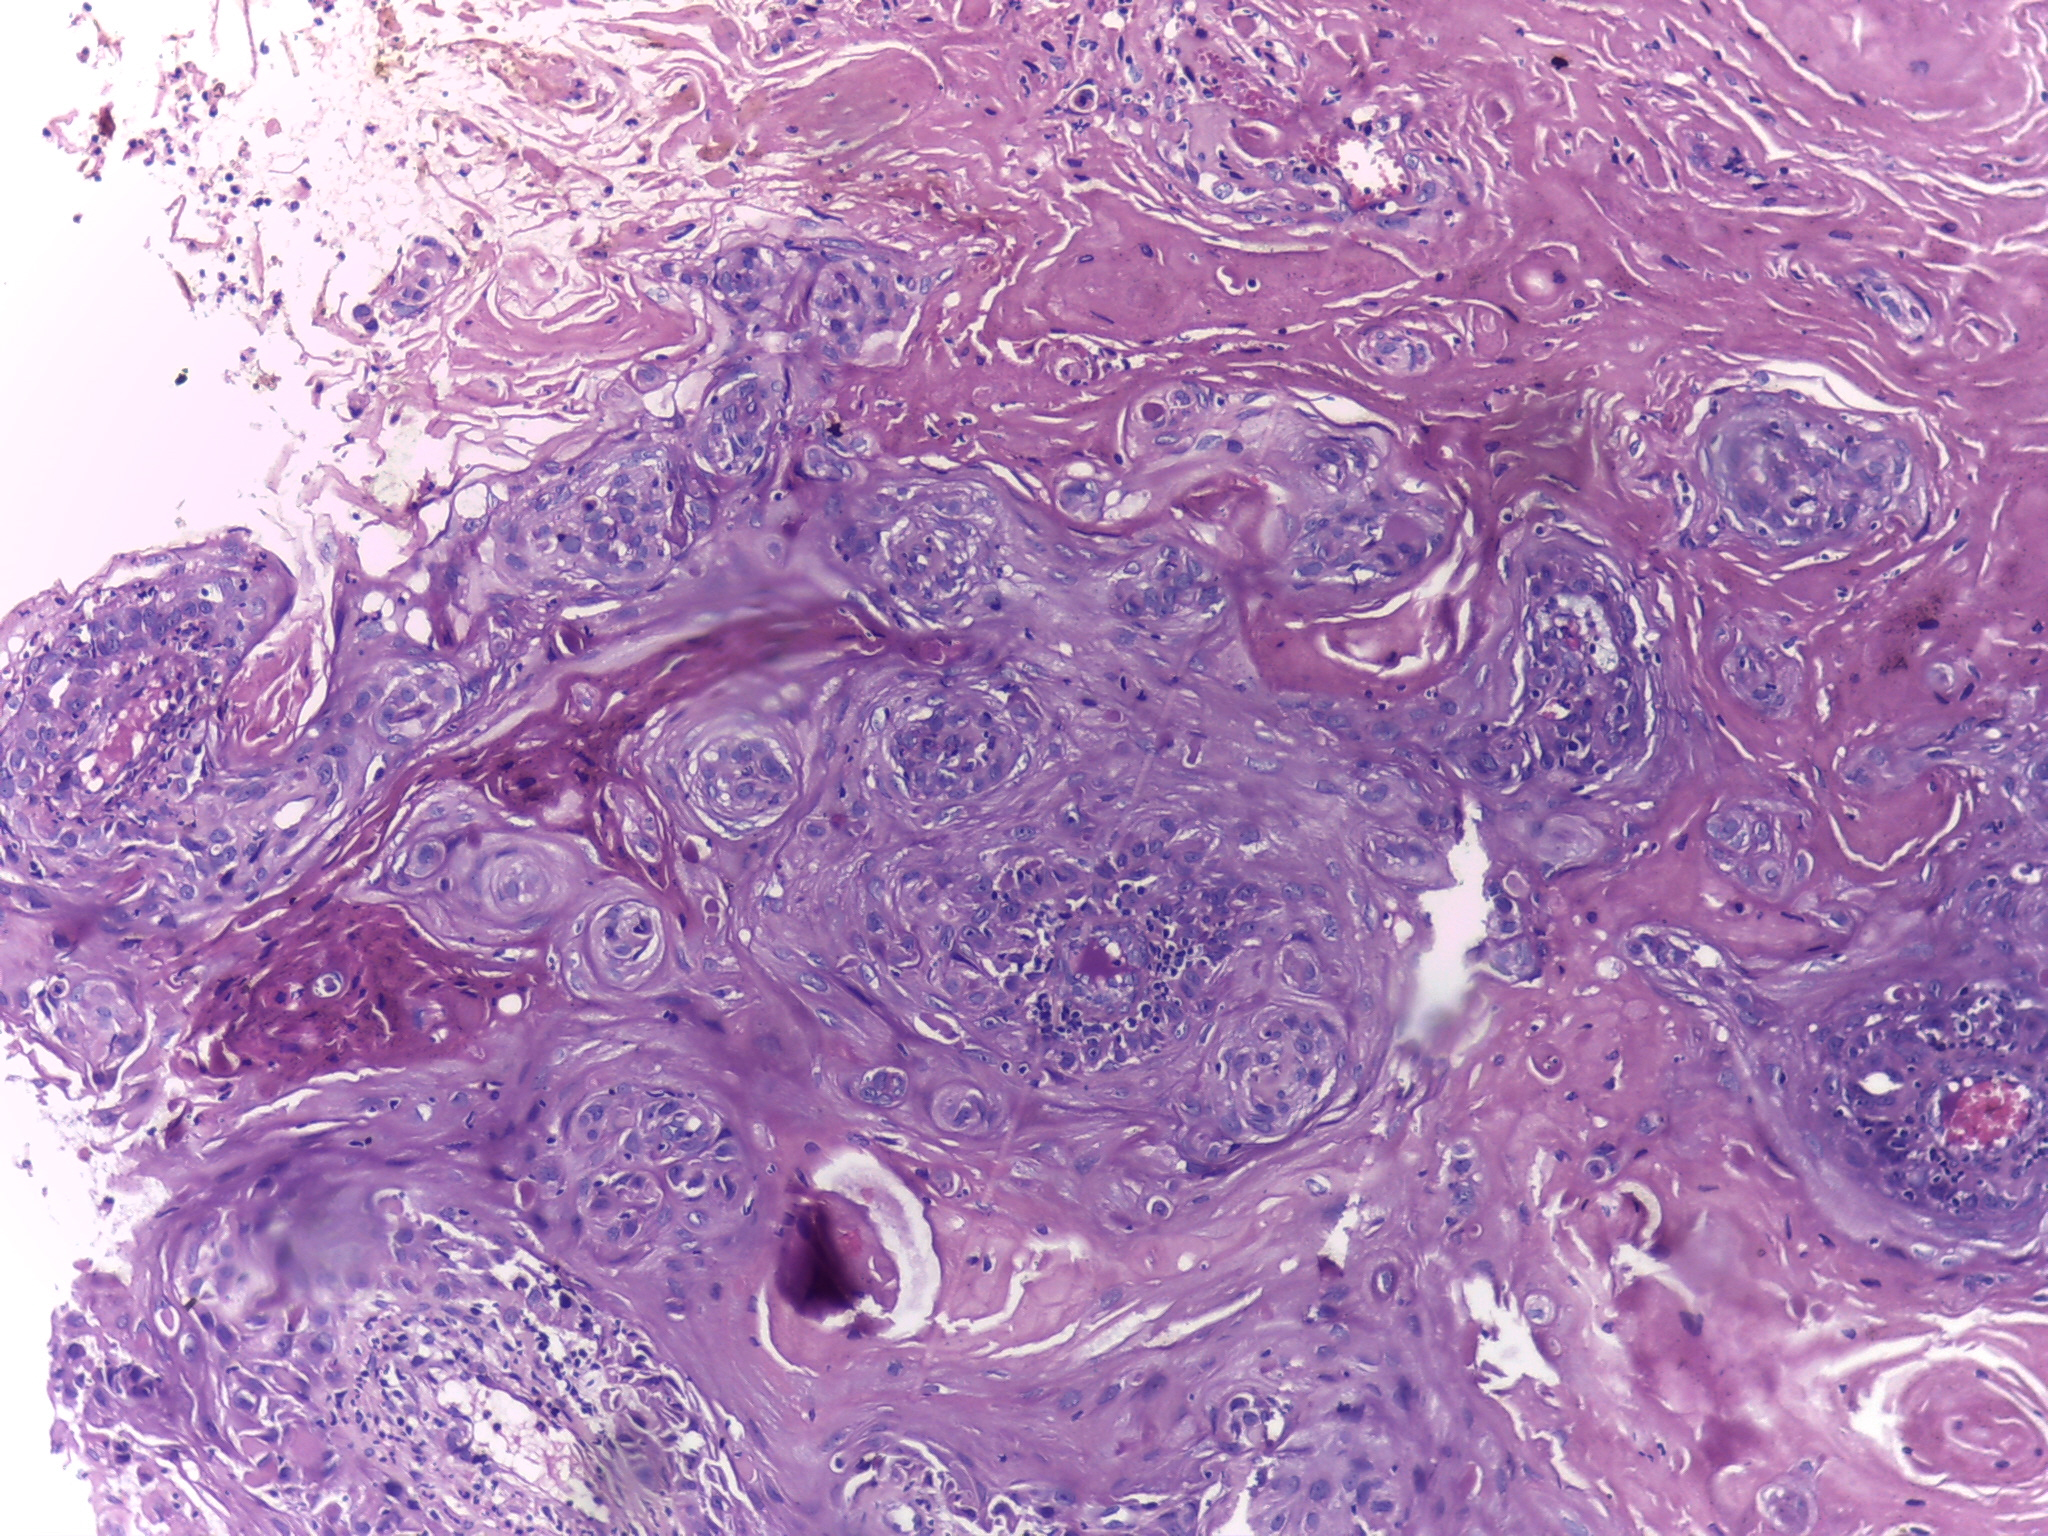
Diagnosis: OSCC